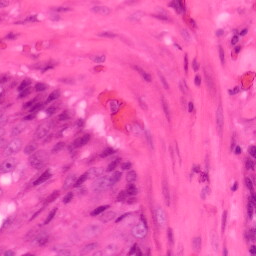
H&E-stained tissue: Colon